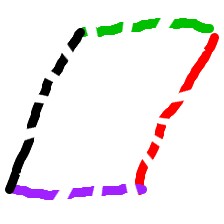
Shape: parallelogram